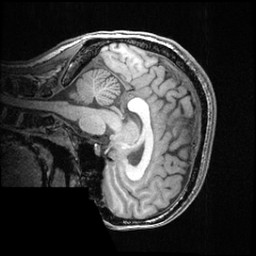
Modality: T1w
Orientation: sagittal
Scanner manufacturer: ge
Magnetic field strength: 3 T
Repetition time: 0.008572 s
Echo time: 0.003384 s